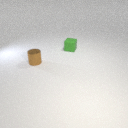
small green rubber cube behind small brown metal cylinder